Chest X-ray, PA view. Patient: 44 years old, sex F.
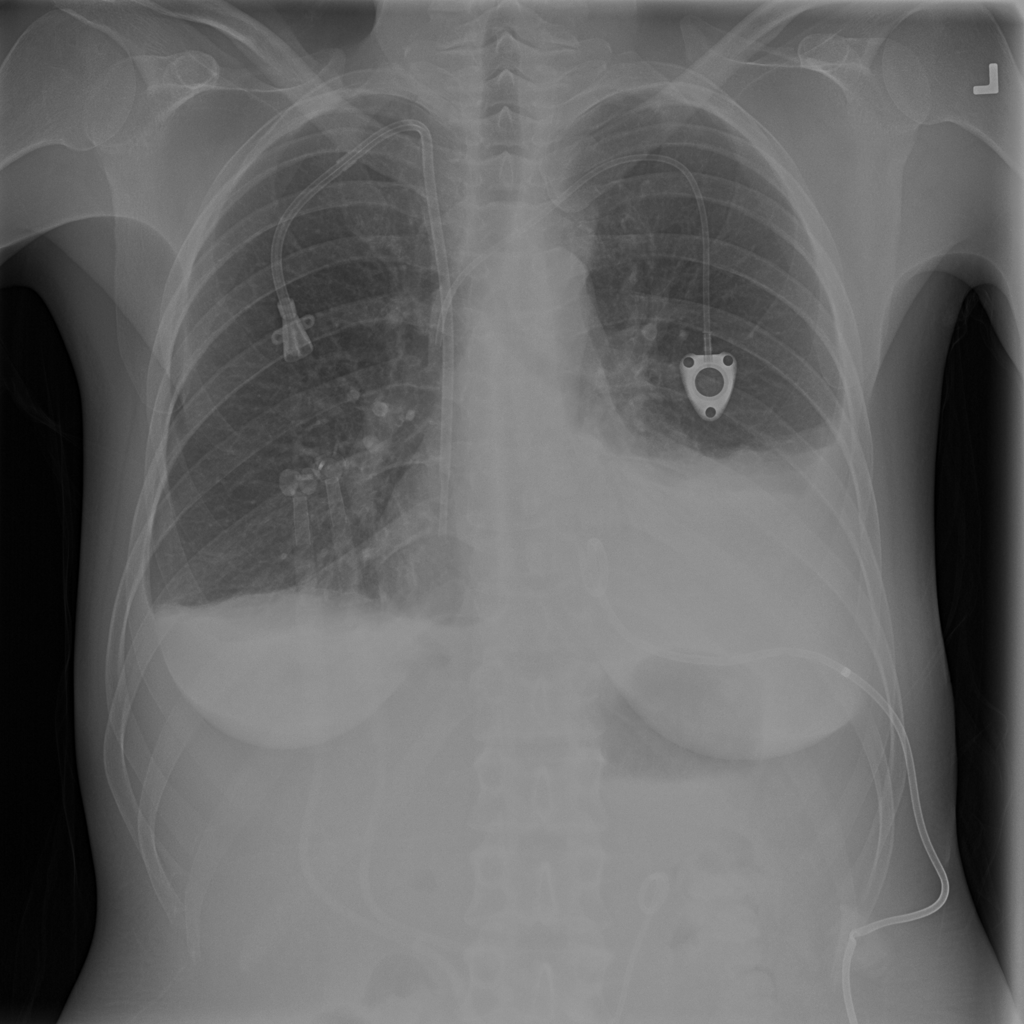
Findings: Effusion, Infiltration